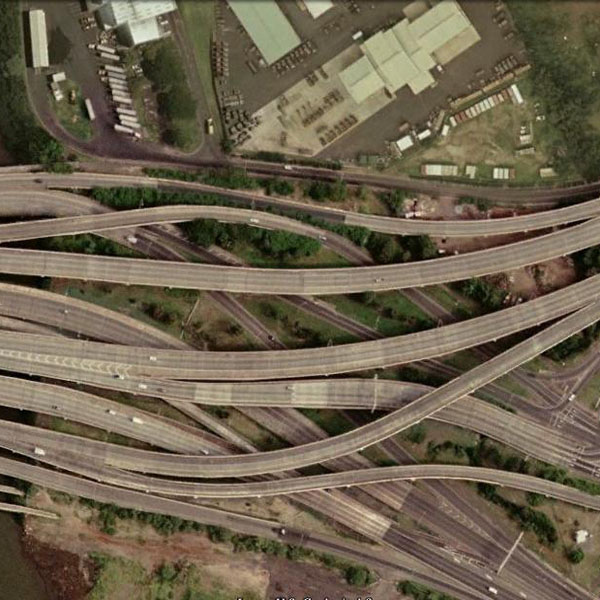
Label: Viaduct